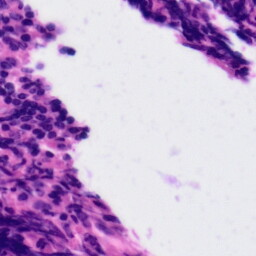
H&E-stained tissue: Tonsil